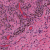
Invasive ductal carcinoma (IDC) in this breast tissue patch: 0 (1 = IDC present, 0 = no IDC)